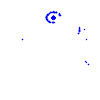
Particle: kaon